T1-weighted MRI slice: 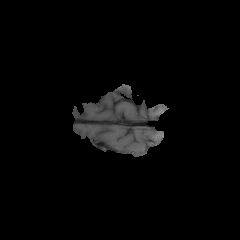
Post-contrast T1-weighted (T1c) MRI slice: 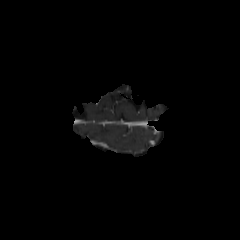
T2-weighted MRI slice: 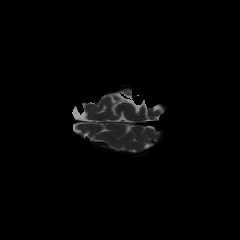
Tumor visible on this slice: no